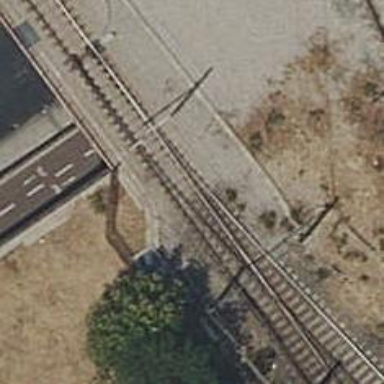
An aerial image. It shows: Railway switch.